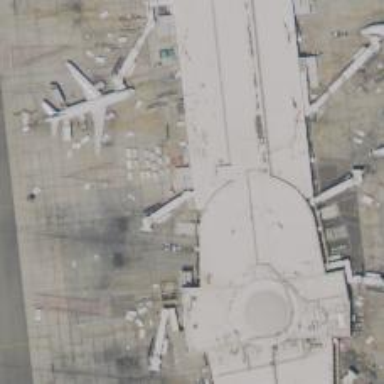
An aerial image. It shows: Airport gate.